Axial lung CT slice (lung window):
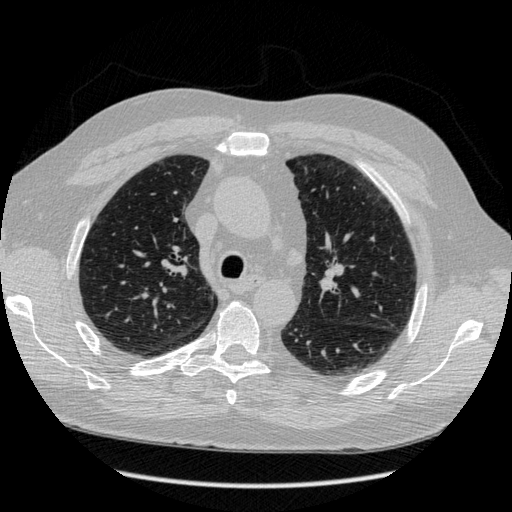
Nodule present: no